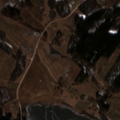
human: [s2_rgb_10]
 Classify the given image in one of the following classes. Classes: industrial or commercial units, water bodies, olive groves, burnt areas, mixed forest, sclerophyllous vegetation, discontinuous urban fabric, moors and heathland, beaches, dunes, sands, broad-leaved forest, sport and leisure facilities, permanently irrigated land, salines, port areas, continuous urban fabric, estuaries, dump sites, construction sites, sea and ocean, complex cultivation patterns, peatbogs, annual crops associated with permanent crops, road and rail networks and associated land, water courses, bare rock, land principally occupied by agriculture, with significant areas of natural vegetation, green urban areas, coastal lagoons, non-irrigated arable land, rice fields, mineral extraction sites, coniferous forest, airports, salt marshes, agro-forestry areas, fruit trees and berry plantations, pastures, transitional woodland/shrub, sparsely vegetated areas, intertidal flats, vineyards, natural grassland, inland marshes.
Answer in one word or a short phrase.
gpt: non-irrigated arable land, pastures, complex cultivation patterns, land principally occupied by agriculture, with significant areas of natural vegetation, broad-leaved forest, coniferous forest, mixed forest